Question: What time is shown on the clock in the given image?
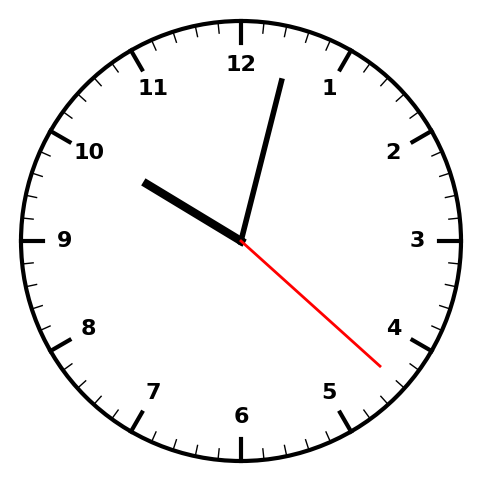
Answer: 10:02:22